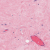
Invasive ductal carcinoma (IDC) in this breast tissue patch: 0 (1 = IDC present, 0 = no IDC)